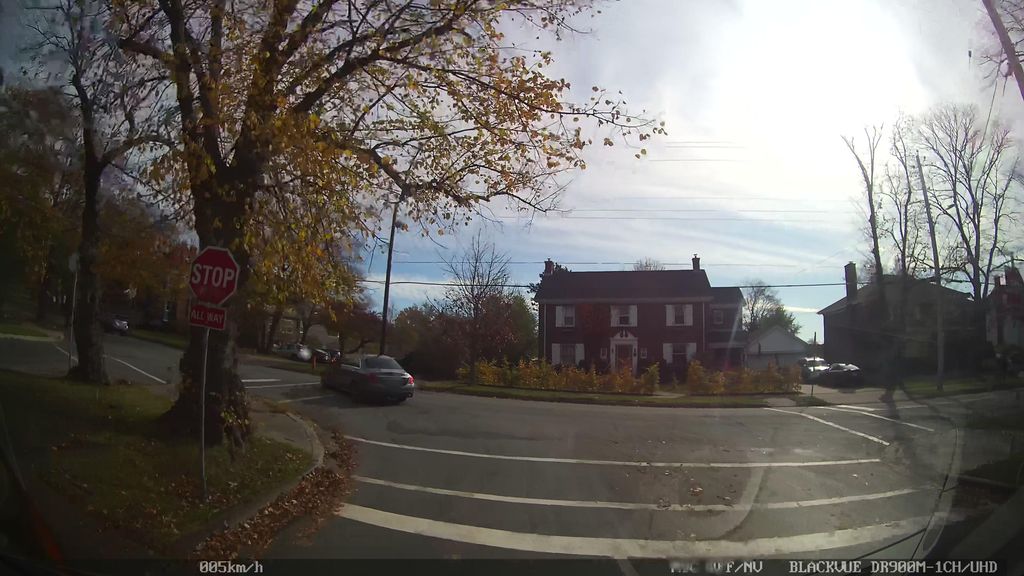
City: halifax